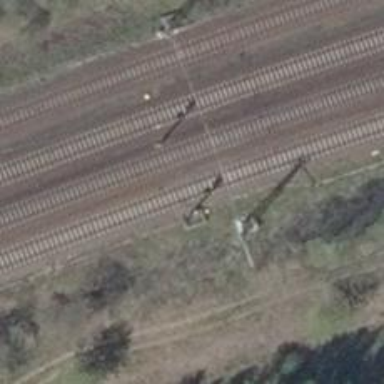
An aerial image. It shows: Railway signal.